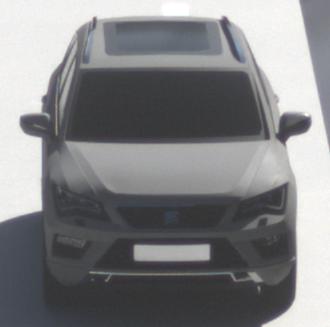
Make: SEAT
Model: Ateca 1.0 TSI Ecomotive
Detailed model: Ateca (5FP)
Model produced from: 2016/08
Model produced until: 2018/08
Doors: 5
Color: gray
Road condition: dry road
Daytime: morning or afternoon
Contrast: high contrast